Question: In the Windows 7 UX Guide under the <URL> and use separator lines. A sample is given for such a separator and I've included a screenshot below. I have two questions. Is there a WPF headered control that implements this UX recommendation so that all apps look consistent? If not, where the text says "You can implement a separator with an etched rectangle..." what do they mean? I know how to draw a rectangle but don't see an "etched" effect or property for it.
There is a control which would seem like the logical thing to use but it appears to be thinner than the examples and doesn't allow a header or adding etch effects. I realize I can create my own control but given how basic a control this is I wanted to know if there was a canonical approach to take.

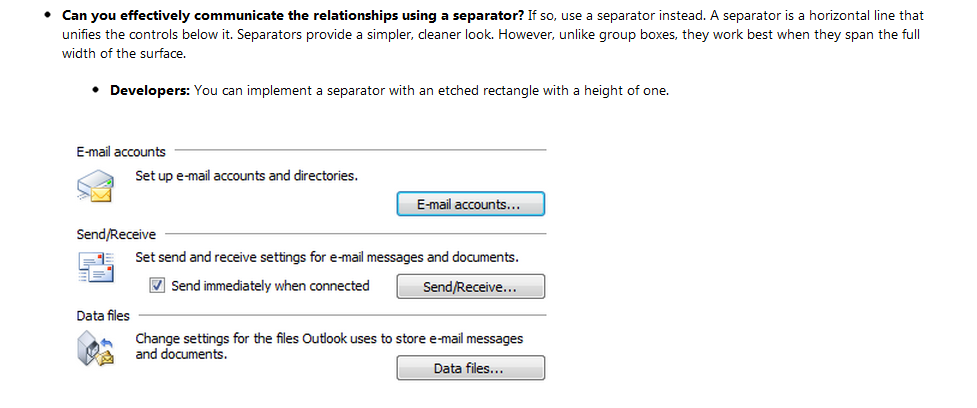
Answer: Etching is really just a graphic design technique used by using colors that contrast in a certain way.
The screenshot you posted is actually two horizontal lines of 1 pixel each. The top line is darker than the bottom one. And they both contrast the white background to provide a visual effect. You can easily replicate this by using two horizontal lines.
'''
<Window
xmlns="http://schemas.microsoft.com/winfx/2006/xaml/presentation"
xmlns:x="http://schemas.microsoft.com/winfx/2006/xaml"
xmlns:d="http://schemas.microsoft.com/expression/blend/2008"
xmlns:mc="http://schemas.openxmlformats.org/markup-compatibility/2006"
mc:Ignorable="d"
x:Class="TestingWPF.TestWindow"
d:DesignWidth="477" d:DesignHeight="214">
<Window.Resources>
<Style x:Key="LineGroupBox" TargetType="{x:Type HeaderedContentControl}">
<Setter Property="Template">
<Setter.Value>
<ControlTemplate TargetType="{x:Type HeaderedContentControl}">
<StackPanel>
<Grid>
<Grid.ColumnDefinitions>
<ColumnDefinition Width="Auto" />
<ColumnDefinition Width="*" />
</Grid.ColumnDefinitions>
<ContentPresenter ContentSource="Header" Margin="5 0 5 0"/>
<Canvas Name="canvas" Grid.Column="1" Height="10">
<Line X1="0" Y1="5" X2="{Binding ElementName=canvas, Path=ActualWidth}" Y2="5" Stroke="#FFACACAC" />
<Line X1="0" Y1="6" X2="{Binding ElementName=canvas, Path=ActualWidth}" Y2="6" Stroke="#FFCBCBCB" />
</Canvas>
</Grid>
<Grid>
<Rectangle Fill="{TemplateBinding Background}"/>
<ContentPresenter ContentSource="Content" Margin="{TemplateBinding Property=Padding}"/>
</Grid>
</StackPanel>
</ControlTemplate>
</Setter.Value>
</Setter>
</Style>
</Window.Resources>
<StackPanel Margin="5">
<HeaderedContentControl Style="{StaticResource LineGroupBox}" Header="Header 1" Padding="5">
<TextBlock>This is some content.</TextBlock>
</HeaderedContentControl>
<HeaderedContentControl Style="{StaticResource LineGroupBox}" Header="Header 2" Padding="5">
<TextBlock>This is some content.</TextBlock>
</HeaderedContentControl>
</StackPanel>
</Window>
'''